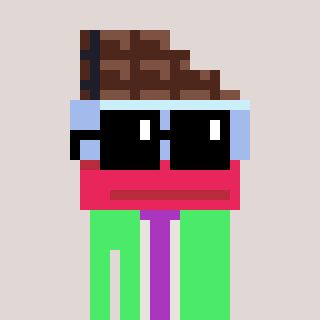
a pixel art character with square black sunglasses, a chocolate-shaped head and a teal-colored body on a warm background